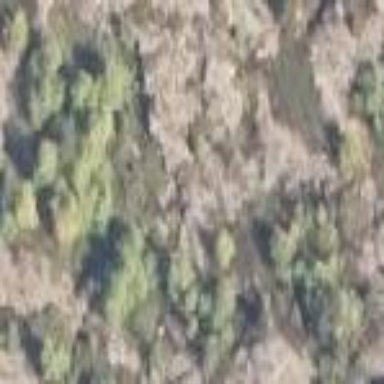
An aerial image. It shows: Patch of scrub vegetation.